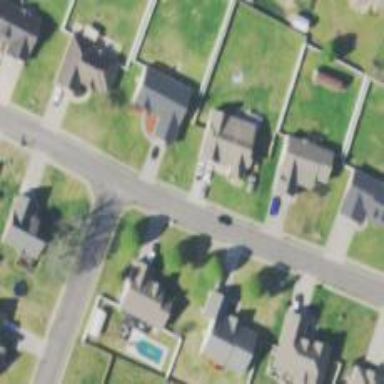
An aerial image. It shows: Driveway.